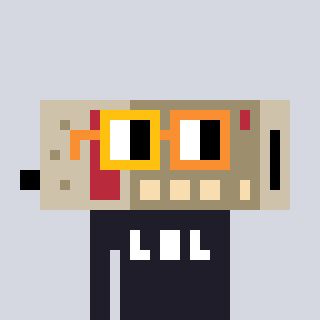
a pixel art character with square yellow and orange glasses, a cordless phone-shaped head and a grayscale-colored body on a cool background